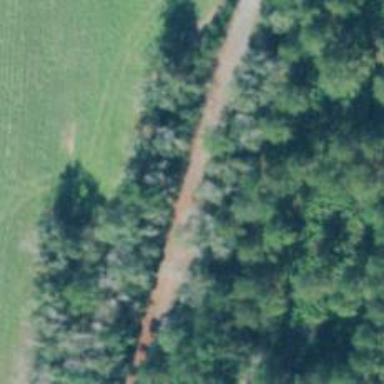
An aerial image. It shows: Railway track.